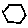
Label: hexagon